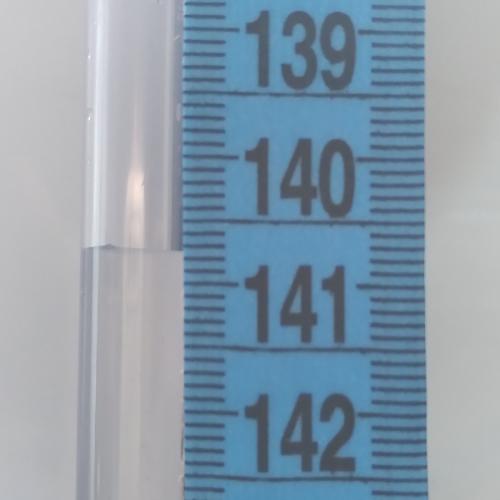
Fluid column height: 140.7 cm